Field crop: tomato
Growth stage: 2
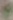
Species: solanum